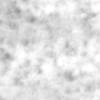
Label: no_change